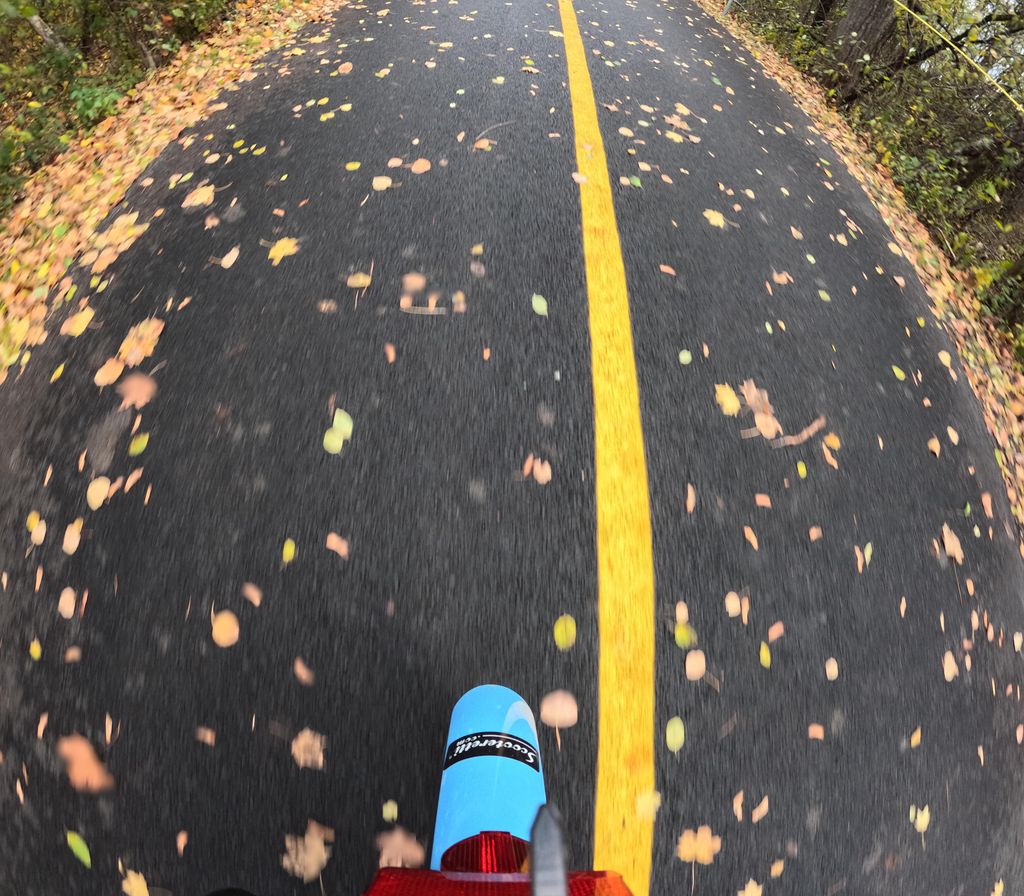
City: ottawa-gatineau